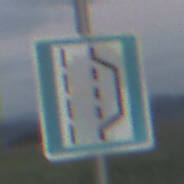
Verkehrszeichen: NothalteUndPannenbucht
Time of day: SunriseSunset
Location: Outdoor (Nature)
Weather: PartlyCloudy
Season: NotSpecified
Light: Natural